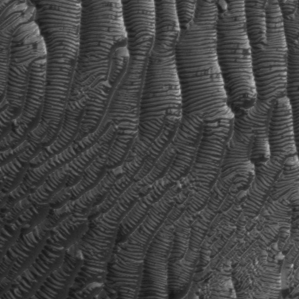
Label: frost